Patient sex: M
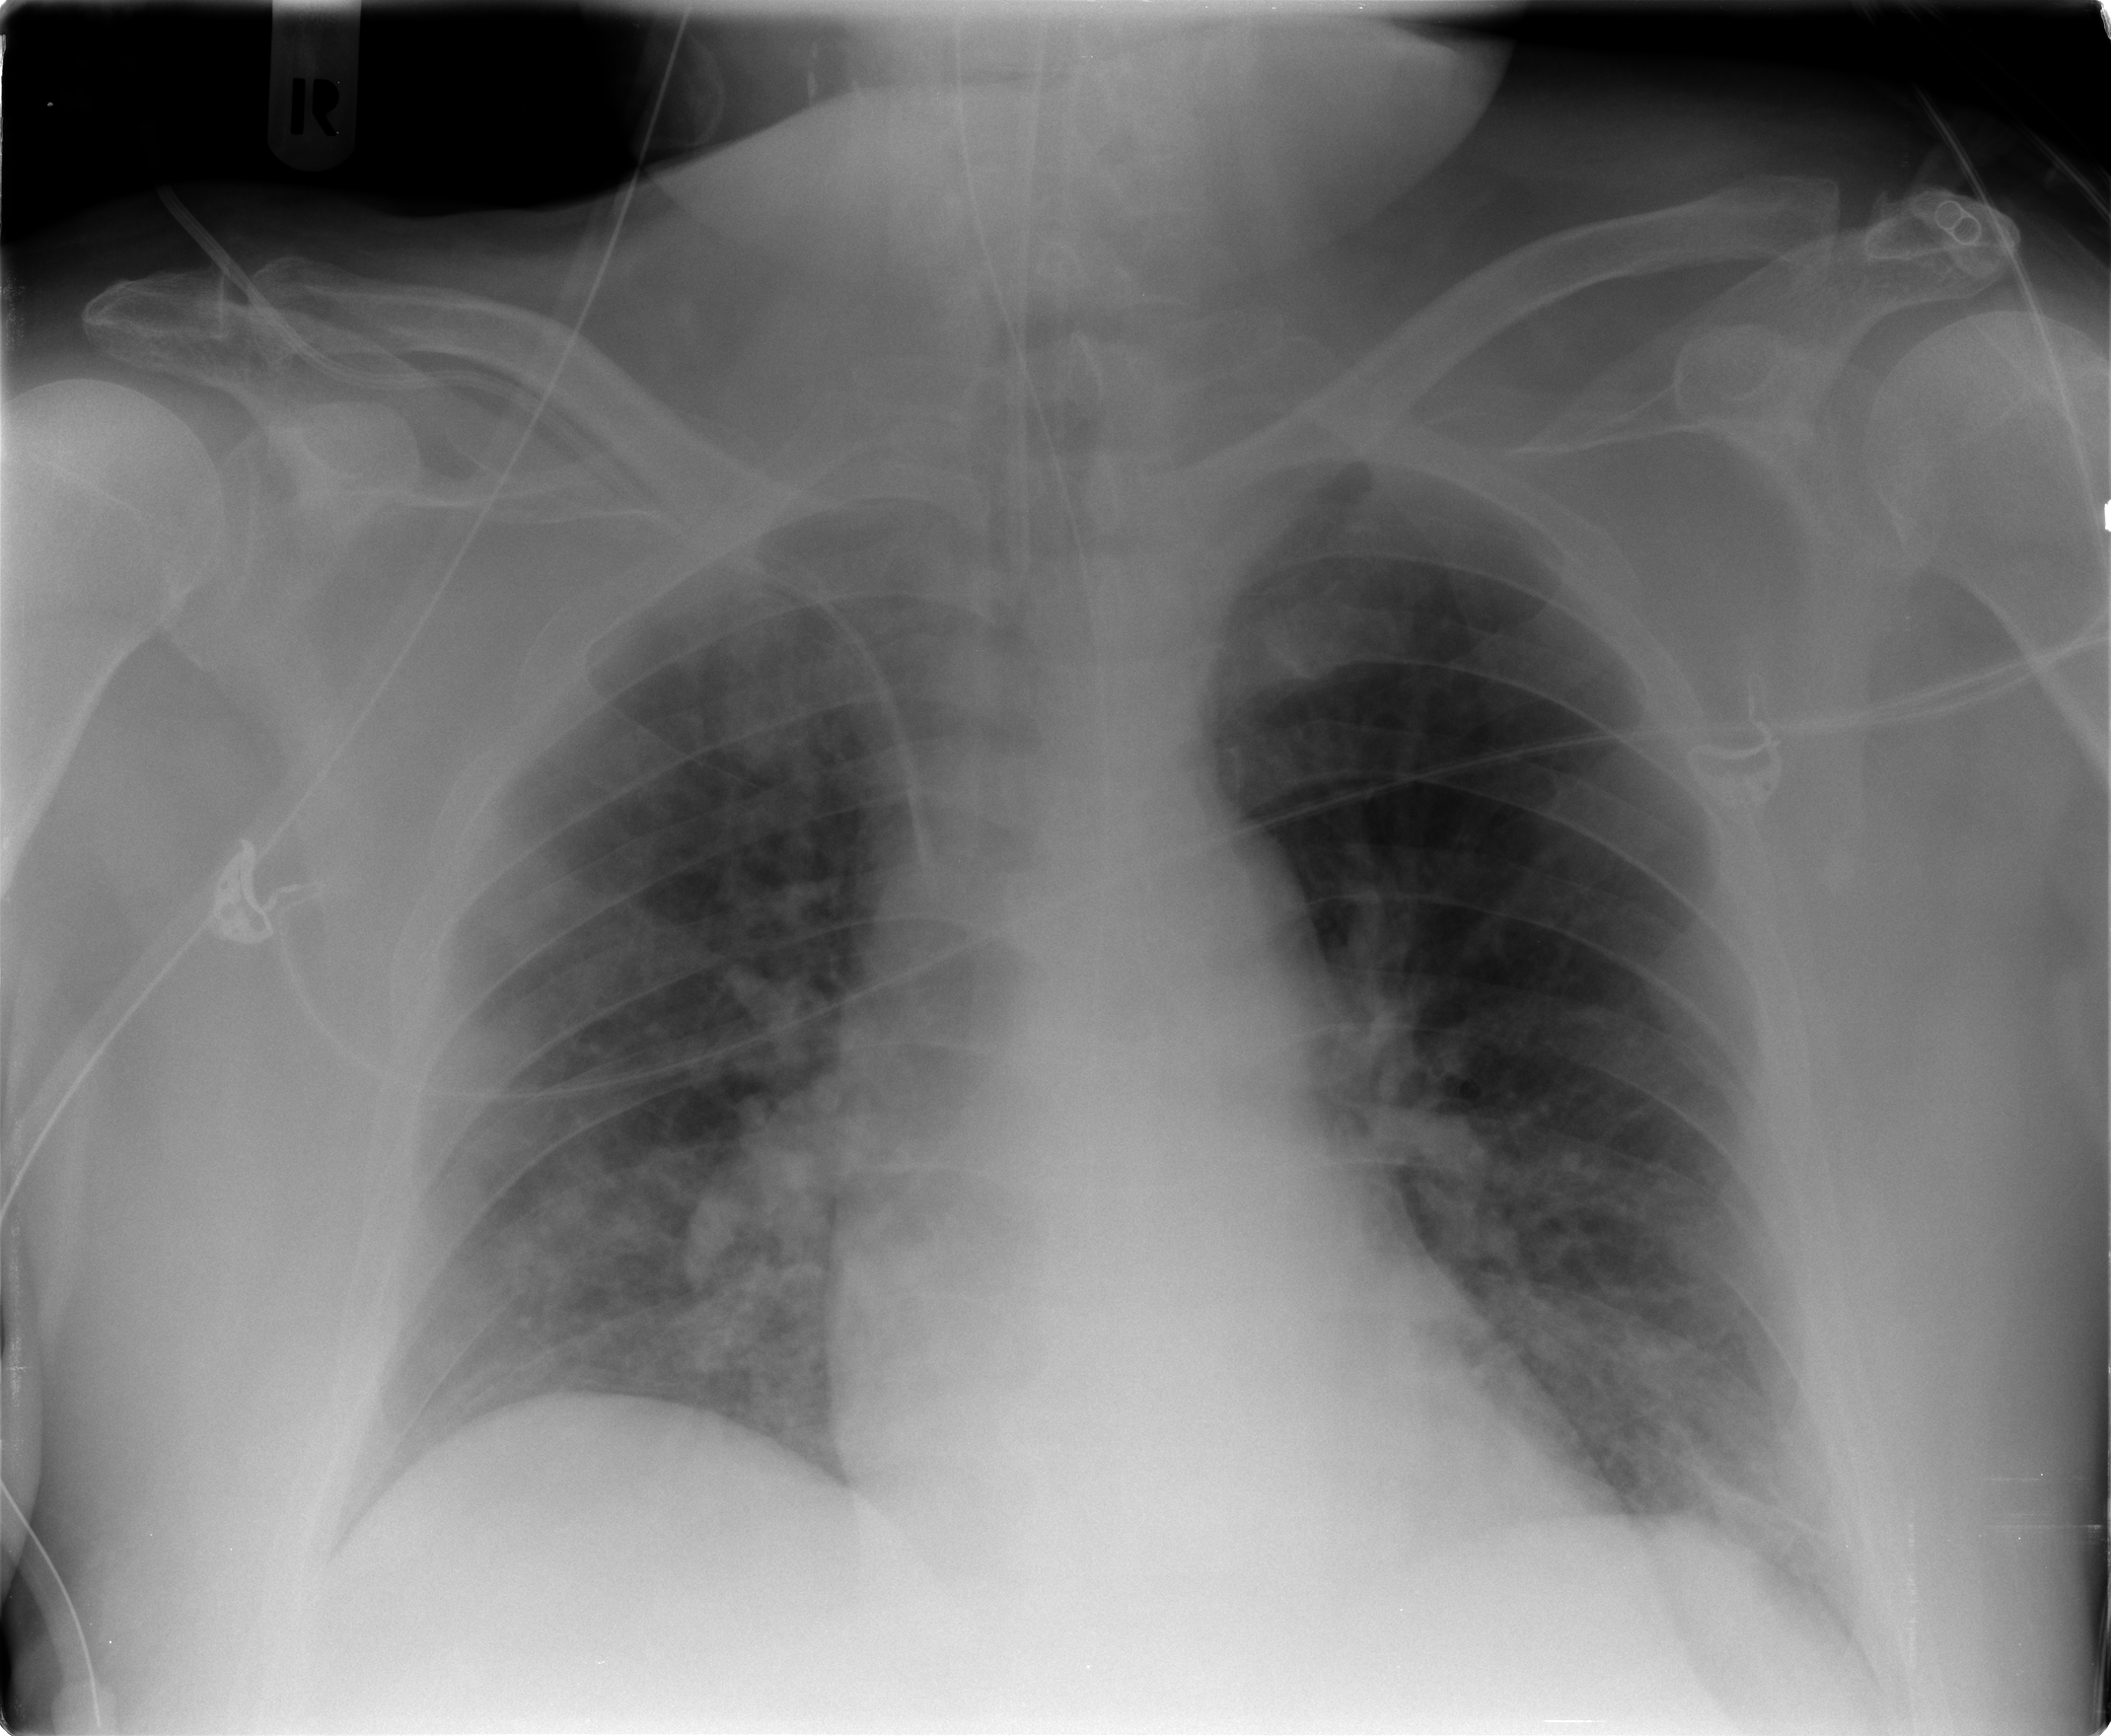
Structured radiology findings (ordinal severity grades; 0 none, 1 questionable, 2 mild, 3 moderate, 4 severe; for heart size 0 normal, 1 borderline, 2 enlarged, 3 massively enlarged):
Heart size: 0
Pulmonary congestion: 2
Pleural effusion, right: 0
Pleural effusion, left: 1
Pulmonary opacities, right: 2
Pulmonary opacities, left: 2
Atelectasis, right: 2
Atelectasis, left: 2